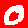
Digit: 0